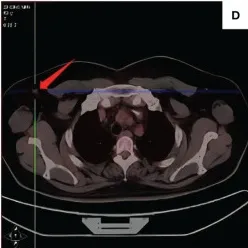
PET-CT results of patients at different time. After four cycles of treatment (November 20, 2020), the right breast tumor and axillary lymph nodes were smaller than before.
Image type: radiology (pet)